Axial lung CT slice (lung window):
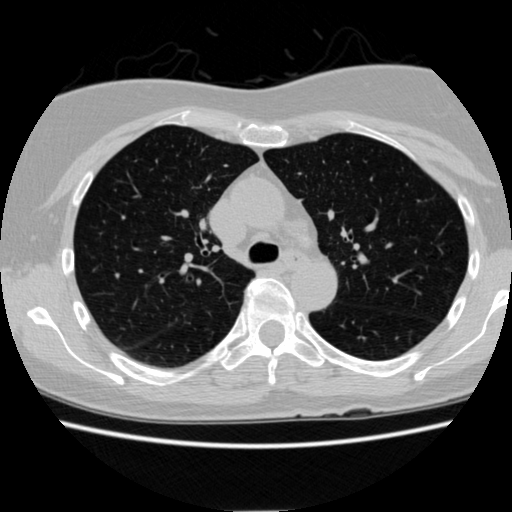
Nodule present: no